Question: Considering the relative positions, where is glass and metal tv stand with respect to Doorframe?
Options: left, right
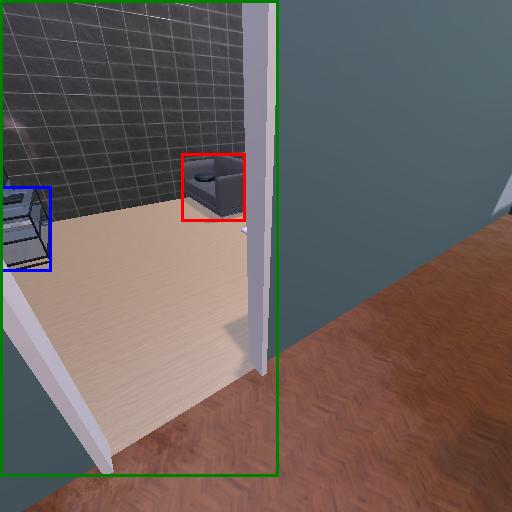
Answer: left